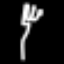
Label: fork